This continuous-wavelet-transform scalogram was computed from a bearing vibration snapshot. Diagnose the bearing from this image, choosing from: normal, inner_race, outer_race, ball.
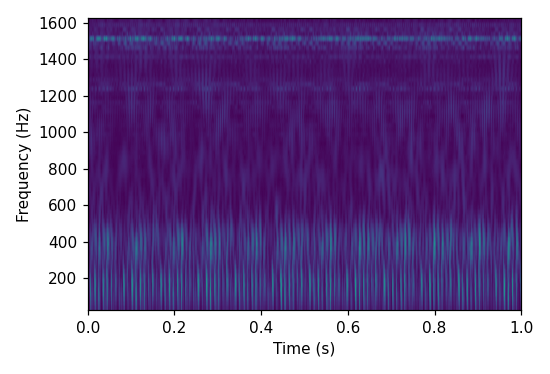
Answer: outer_race